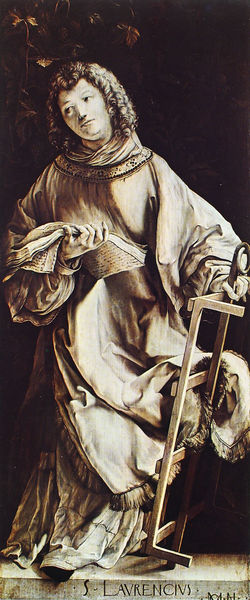
Titel: Hl. Laurenz vom Heller-Altar
Künstler: Mathis Gothard Neithart
Institution: Frankfurt, Städelsches Kunstinstitut
Schlagwörter: blätter, gemälde, hand, kopf, mann, braun, finger, frau, haar, holz, mund, nase, tuch, malerei, rock, augen, bibel, falten, gesicht, haupt, kragen, lang, sockel, stein, figur, fransen, gewand, haare, mantel, borte, locken, skulptur, statue, füße, schrift, grisaille, treppe, bett, geneigt, buch, sprossen, schnitzerei, gsicht, heiliger, heilige, märtyrer, gegenstand, rost, grill, laurentius, s-kurve, l, laurenz, spulptur, laurentuis, buch#blätter, kragen locken